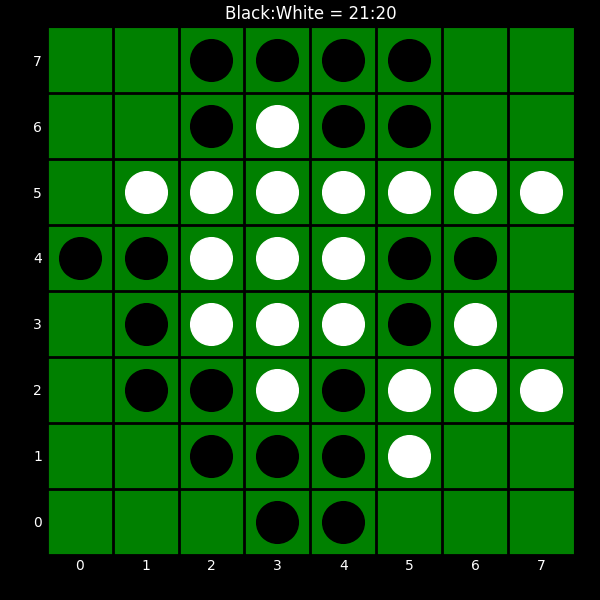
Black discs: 21
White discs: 20